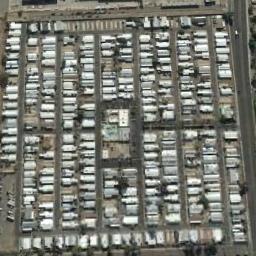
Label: mobile_home_park